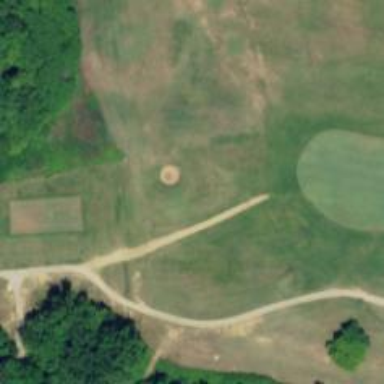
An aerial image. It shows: Path for both road and golf.